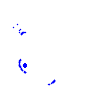
Particle: pion